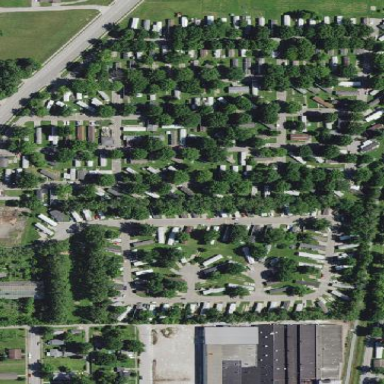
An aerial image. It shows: Residential area designated as trailer park.